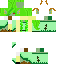
A female human skin with green skin, wearing brown long hair dressed in a blue hoodie and black pants, featuring a closed mouth.